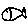
Label: fish